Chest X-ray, PA view. Patient: 47 years old, sex M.
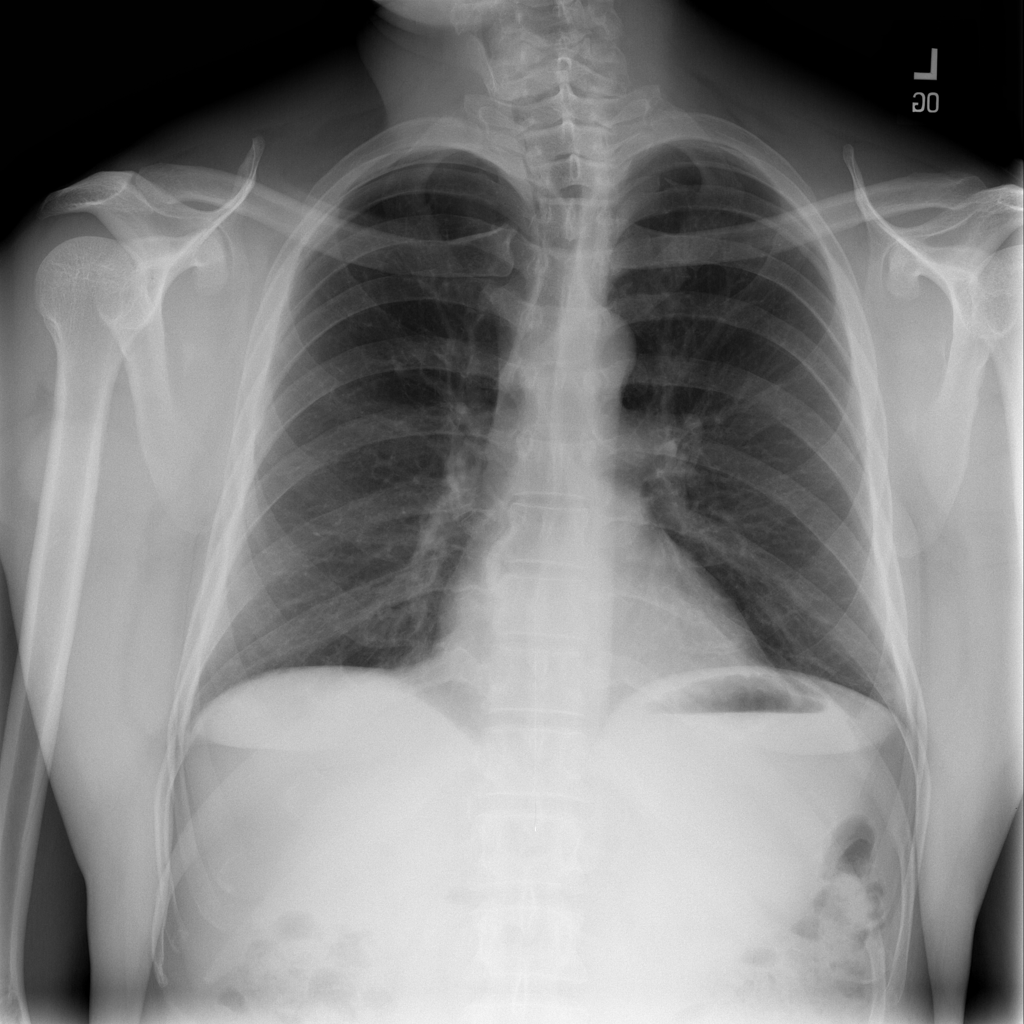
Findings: No Finding